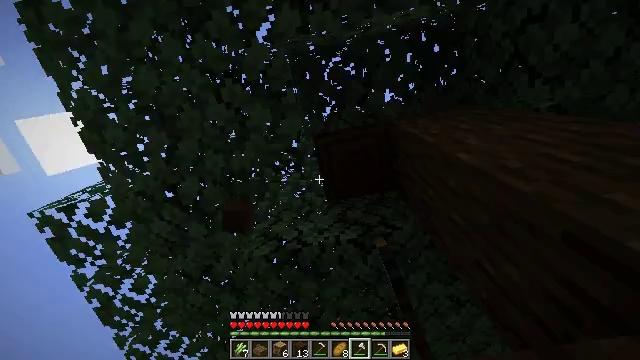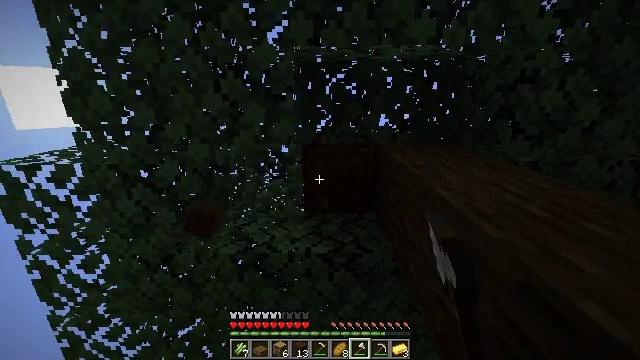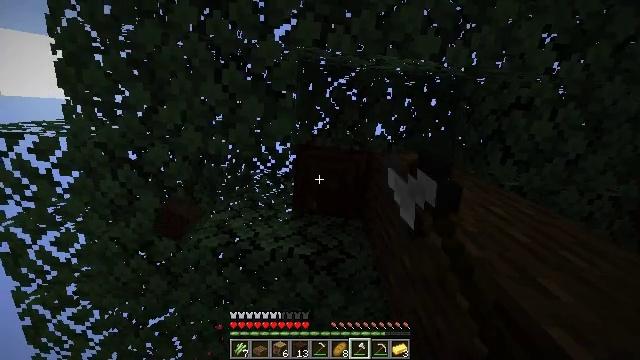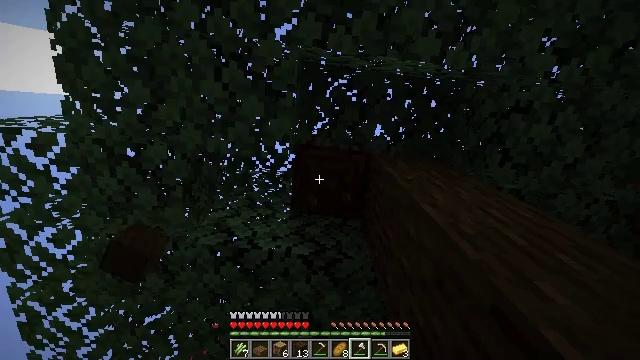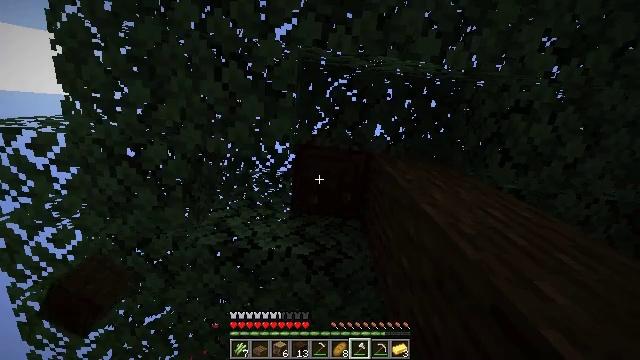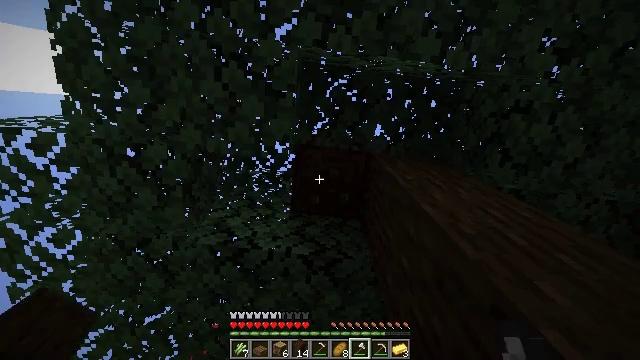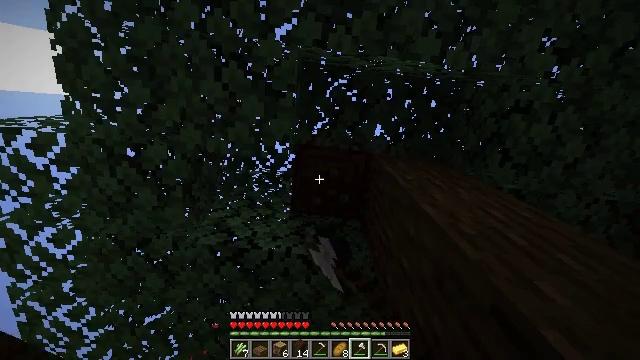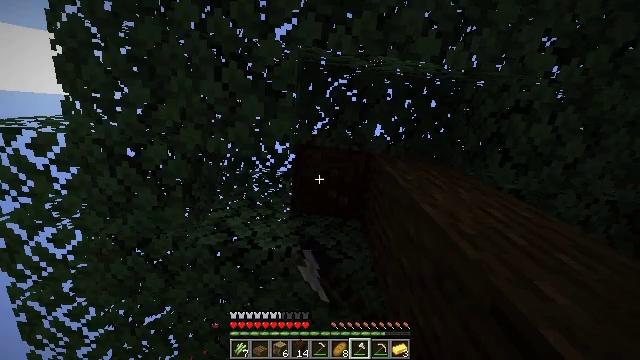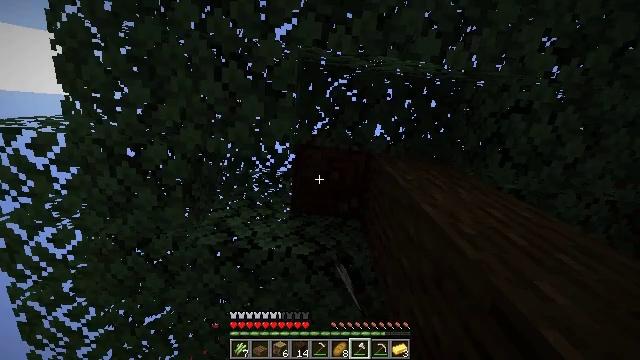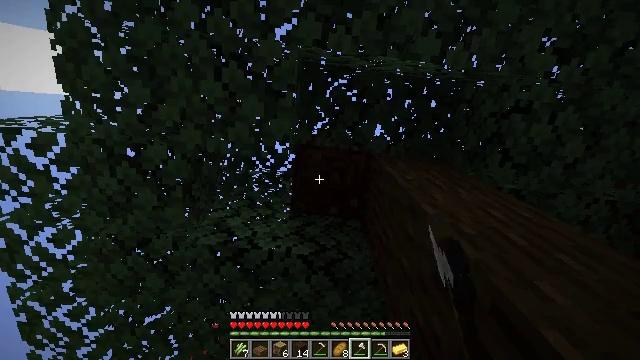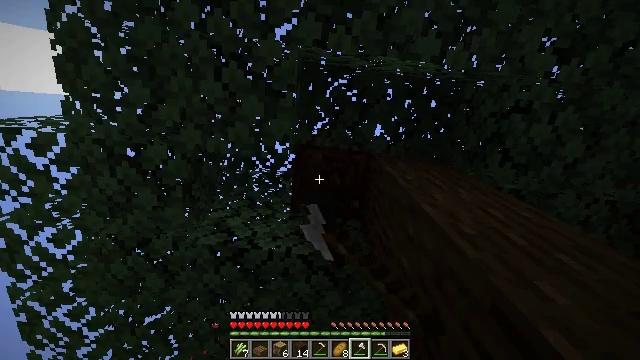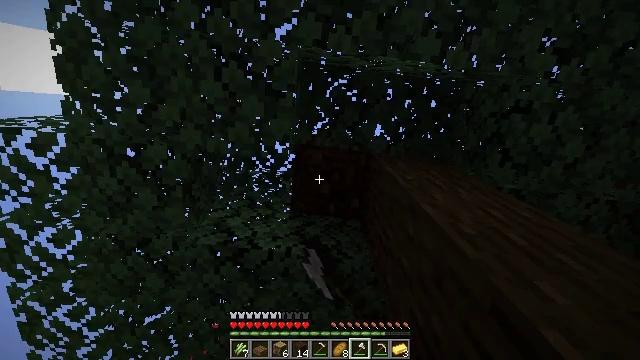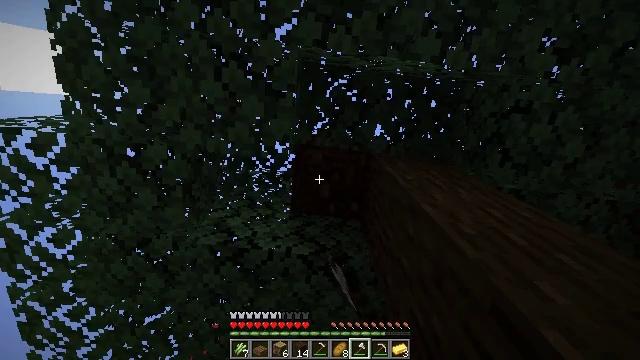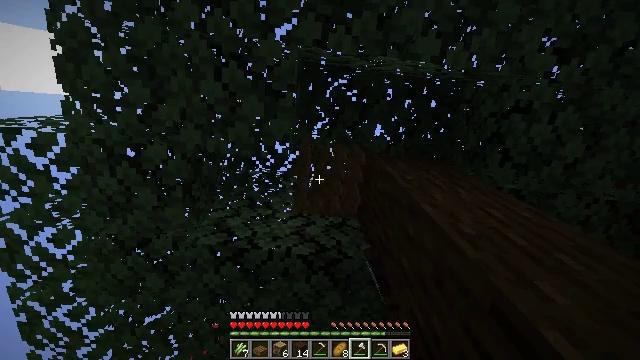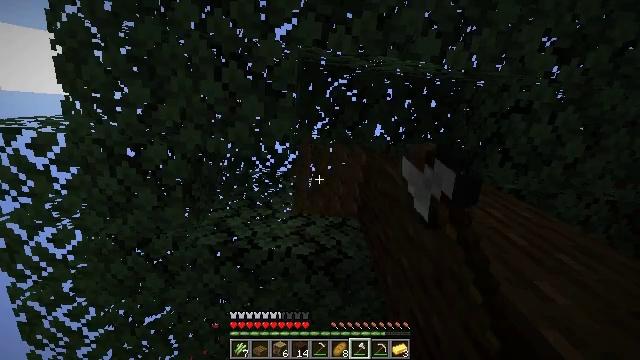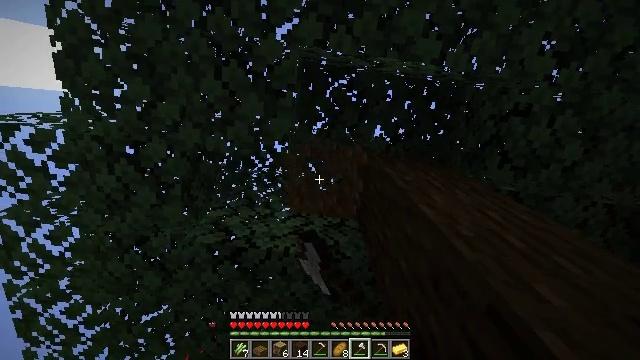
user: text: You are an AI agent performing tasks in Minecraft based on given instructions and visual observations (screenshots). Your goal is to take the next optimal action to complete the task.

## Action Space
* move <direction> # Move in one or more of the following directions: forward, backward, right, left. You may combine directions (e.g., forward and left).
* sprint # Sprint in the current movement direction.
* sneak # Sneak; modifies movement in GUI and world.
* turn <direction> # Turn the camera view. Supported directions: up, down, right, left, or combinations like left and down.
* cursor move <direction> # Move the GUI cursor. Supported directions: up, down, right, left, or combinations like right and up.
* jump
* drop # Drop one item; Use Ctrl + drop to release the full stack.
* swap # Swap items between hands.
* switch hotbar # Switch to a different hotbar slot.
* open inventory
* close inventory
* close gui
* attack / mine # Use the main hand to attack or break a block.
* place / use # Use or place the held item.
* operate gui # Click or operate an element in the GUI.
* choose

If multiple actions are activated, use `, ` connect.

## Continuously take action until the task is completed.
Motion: motion action
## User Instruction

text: Chop down the dark oak log.
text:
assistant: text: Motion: turn right and up, attack / mine
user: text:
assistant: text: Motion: turn right, attack / mine
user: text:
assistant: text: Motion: attack / mine
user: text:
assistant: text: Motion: attack / mine
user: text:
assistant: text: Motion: attack / mine
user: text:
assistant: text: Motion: attack / mine
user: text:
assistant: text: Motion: attack / mine
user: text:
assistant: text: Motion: attack / mine
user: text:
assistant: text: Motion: attack / mine
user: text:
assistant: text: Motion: attack / mine
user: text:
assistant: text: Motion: attack / mine
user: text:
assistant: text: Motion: attack / mine
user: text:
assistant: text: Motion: attack / mine
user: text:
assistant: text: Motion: attack / mine
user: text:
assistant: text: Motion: attack / mine
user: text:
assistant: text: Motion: turn right, attack / mine
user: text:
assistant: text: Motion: turn right, attack / mine
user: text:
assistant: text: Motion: turn right and down, attack / mine
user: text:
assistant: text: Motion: turn right and down, attack / mine
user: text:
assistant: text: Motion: turn right and down, attack / mine
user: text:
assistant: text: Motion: turn right and down, attack / mine
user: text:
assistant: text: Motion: attack / mine
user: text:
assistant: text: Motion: attack / mine
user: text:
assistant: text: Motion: attack / mine
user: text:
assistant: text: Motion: attack / mine
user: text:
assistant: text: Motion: attack / mine
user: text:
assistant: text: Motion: attack / mine
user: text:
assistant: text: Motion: attack / mine
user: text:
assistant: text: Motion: attack / mine
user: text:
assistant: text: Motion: attack / mine